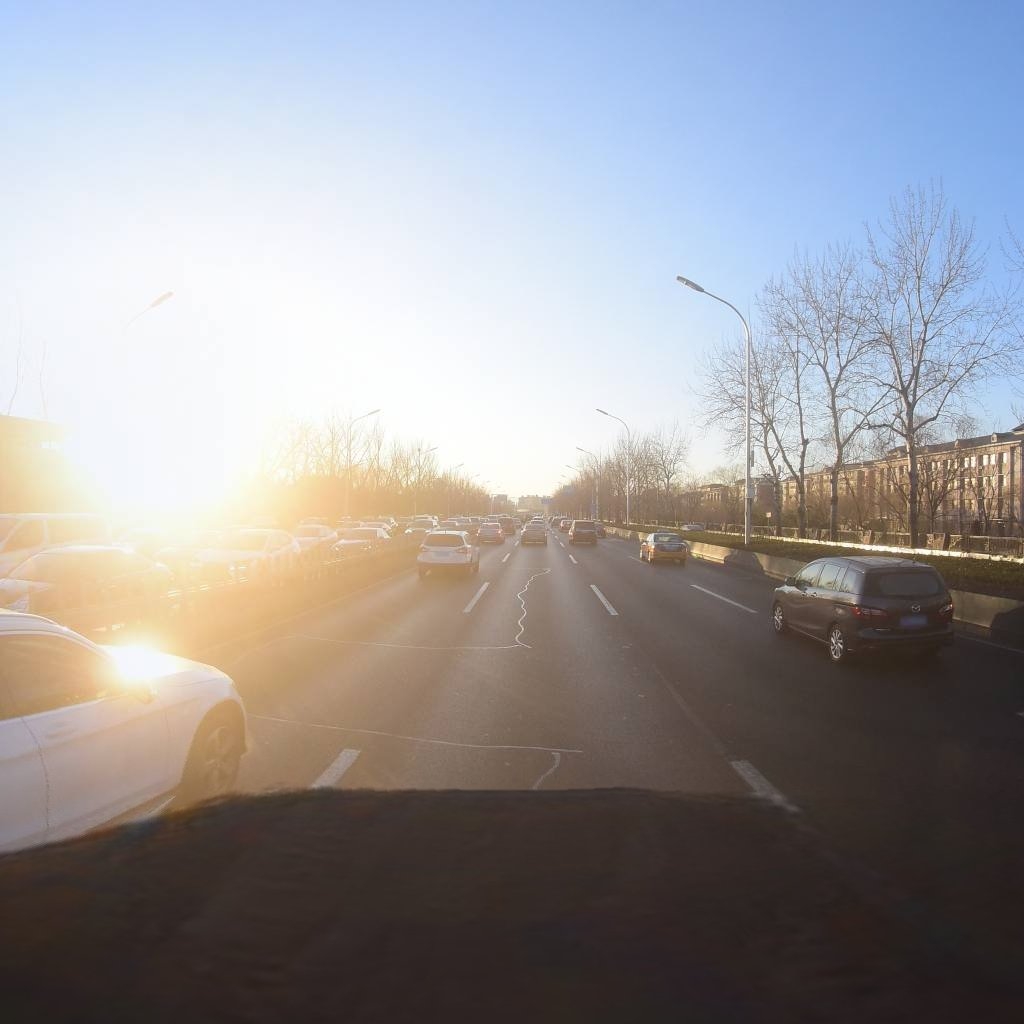
Region: Xicheng
Road damage annotations: transverse patch, transverse patch, longitudinal patch, longitudinal patch